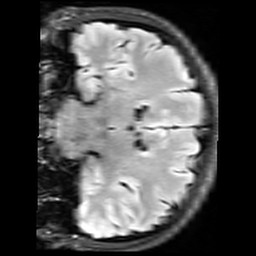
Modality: FLAIR
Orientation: coronal
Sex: male
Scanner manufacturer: siemens
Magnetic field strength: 3 T
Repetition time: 10 s
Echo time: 0.09 s